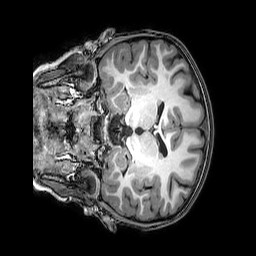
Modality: T1w
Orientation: coronal
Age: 7
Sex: male
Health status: healthy